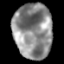
Tissue: lung
Cell type: Others
Senescence score: 0.2323
Nuclear area (px): 2086
Mean DAPI intensity: 139.123